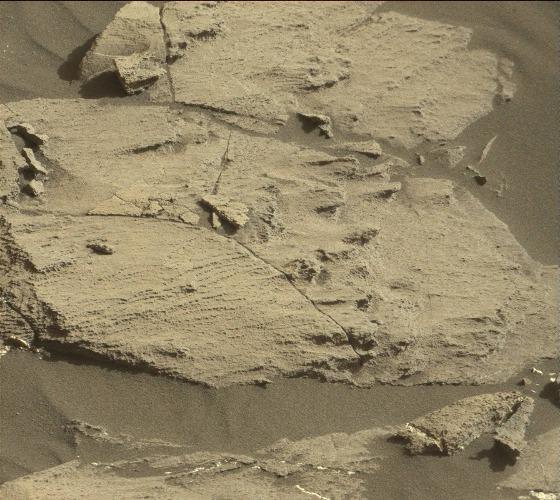
Terrain classes present: Bedrock, Gravel / Sand / Soil, Shadow